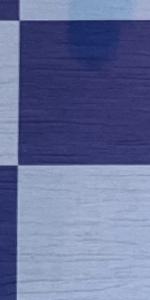
Label: Empty